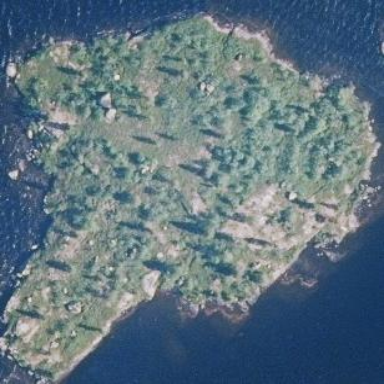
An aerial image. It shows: Islet.